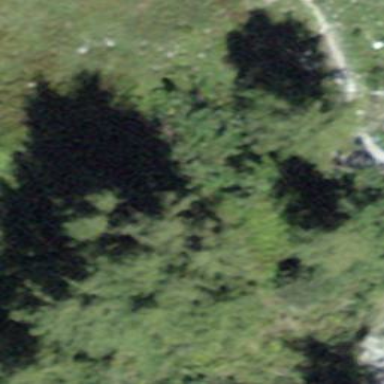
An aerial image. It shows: Forest area.